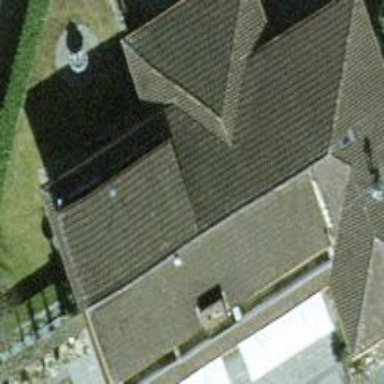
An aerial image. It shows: Detached building.